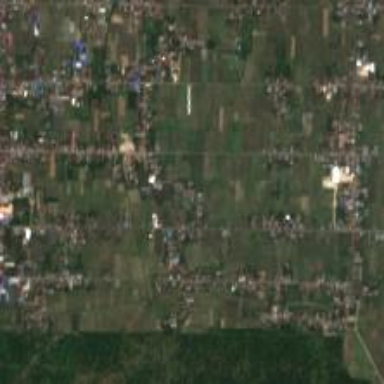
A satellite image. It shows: Small hamlet.